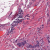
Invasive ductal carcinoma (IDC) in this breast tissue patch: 1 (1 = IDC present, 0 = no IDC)